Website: walmart
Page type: payment
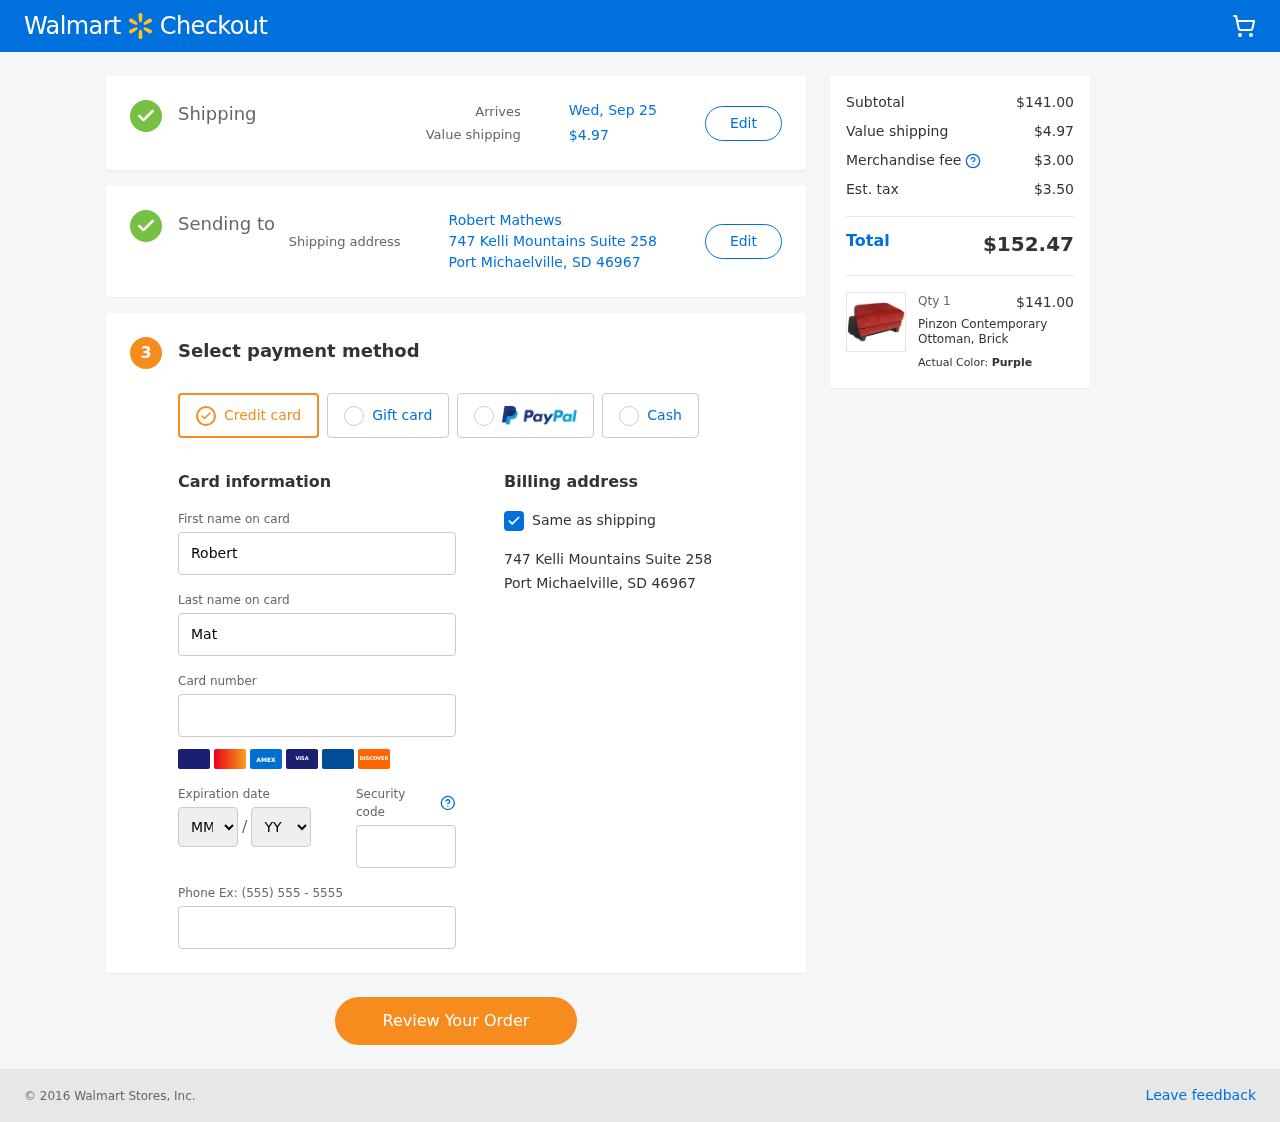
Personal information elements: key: PII_CARD_EXPIRY_MONTH
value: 12
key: PII_CARD_EXPIRY_YEAR
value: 26
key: PII_CITY_STATE_ZIP
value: Port Michaelville, SD 46967
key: PII_FULLNAME
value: Robert Mathews
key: PII_STREET
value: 747 Kelli Mountains Suite 258
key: PII_FIRSTNAME
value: Robert
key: PII_LASTNAME
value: Mathews
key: PII_CARD_NUMBER
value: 2280 0253 5541 8777
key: PII_CARD_CVV
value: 636
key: PII_PHONE
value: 9847345474
Product elements: key: PRODUCT1_NAME
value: Pinzon Contemporary Ottoman, Brick
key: PRODUCT1_PRICE
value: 141
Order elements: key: ORDER_DELIVERY_DATE
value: Wed, Sep 25
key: ORDER_SHIPPING_COST
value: $4.97
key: ORDER_SUBTOTAL
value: $141.00
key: ORDER_MERCHANDISE_FEE
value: $3.00
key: ORDER_TAX
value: $3.50
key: ORDER_TOTAL
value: $152.47
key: ORDER_NUM_ITEMS
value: Qty 1